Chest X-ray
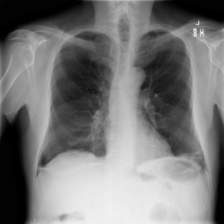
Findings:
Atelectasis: positive
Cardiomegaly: negative
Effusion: negative
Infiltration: negative
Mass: negative
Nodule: negative
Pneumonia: negative
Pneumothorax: negative
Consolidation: negative
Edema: negative
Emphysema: negative
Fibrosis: negative
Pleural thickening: negative
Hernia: negative